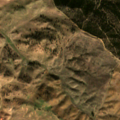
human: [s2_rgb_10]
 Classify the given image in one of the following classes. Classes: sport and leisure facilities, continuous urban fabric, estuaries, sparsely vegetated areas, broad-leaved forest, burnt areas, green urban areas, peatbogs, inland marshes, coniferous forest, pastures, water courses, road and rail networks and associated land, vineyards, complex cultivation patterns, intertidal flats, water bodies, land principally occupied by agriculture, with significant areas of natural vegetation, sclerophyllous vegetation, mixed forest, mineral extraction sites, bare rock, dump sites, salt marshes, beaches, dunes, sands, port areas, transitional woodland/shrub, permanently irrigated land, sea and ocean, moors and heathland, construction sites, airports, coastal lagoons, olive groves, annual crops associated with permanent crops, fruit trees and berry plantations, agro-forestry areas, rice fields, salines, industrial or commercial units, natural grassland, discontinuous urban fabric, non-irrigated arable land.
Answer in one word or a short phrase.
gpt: non-irrigated arable land, land principally occupied by agriculture, with significant areas of natural vegetation, broad-leaved forest, sclerophyllous vegetation